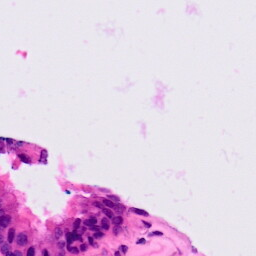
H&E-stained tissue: Lung